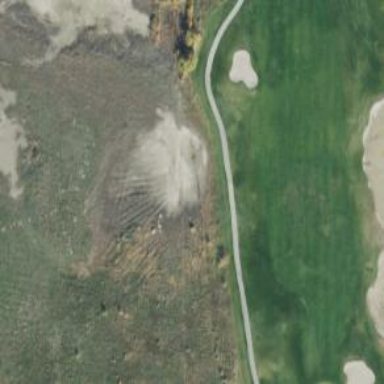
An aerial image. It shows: Service road used as golf cart path.